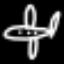
Label: airplane